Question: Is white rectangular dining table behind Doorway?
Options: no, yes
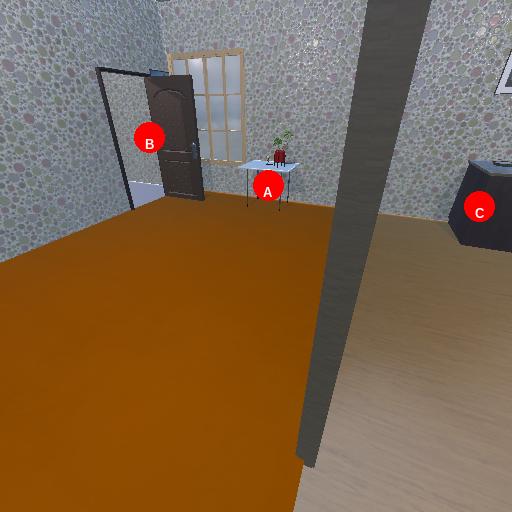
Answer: no